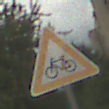
Verkehrszeichen: RadverkehrRechts
Umgebung: Outdoor, Suburban
Tageszeit: MorningAfternoon
Wetter: PartlyCloudy
Licht: Natural
Jahreszeit: NotSpecified
Kontrast: LowContrast